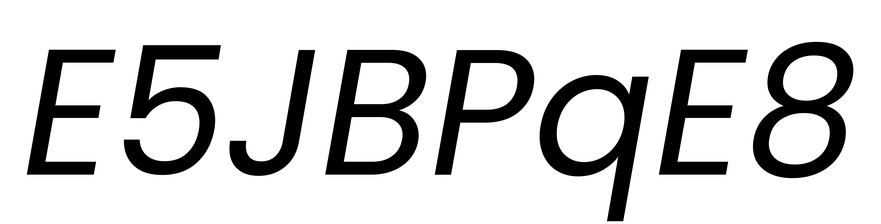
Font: Poppins-Italic